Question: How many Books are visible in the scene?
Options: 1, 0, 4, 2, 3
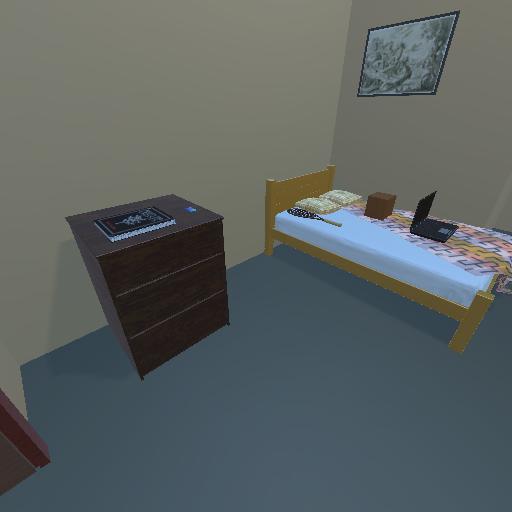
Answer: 1